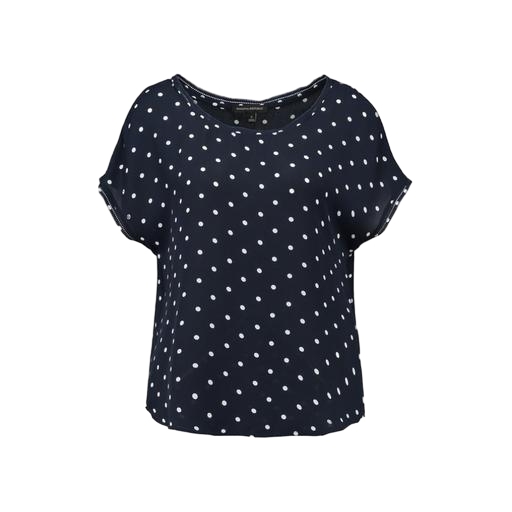
blue plus size printed t-shirt only macy, blue printed contrast t-shirt only macy, short-sleeve top only macy, white background